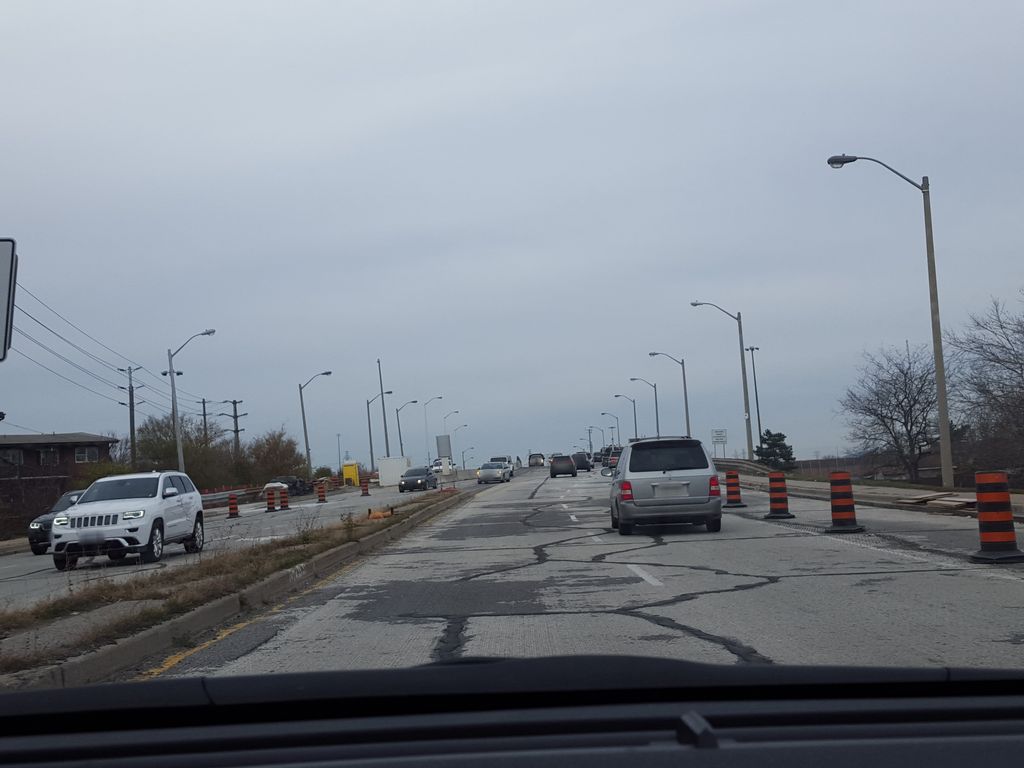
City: toronto